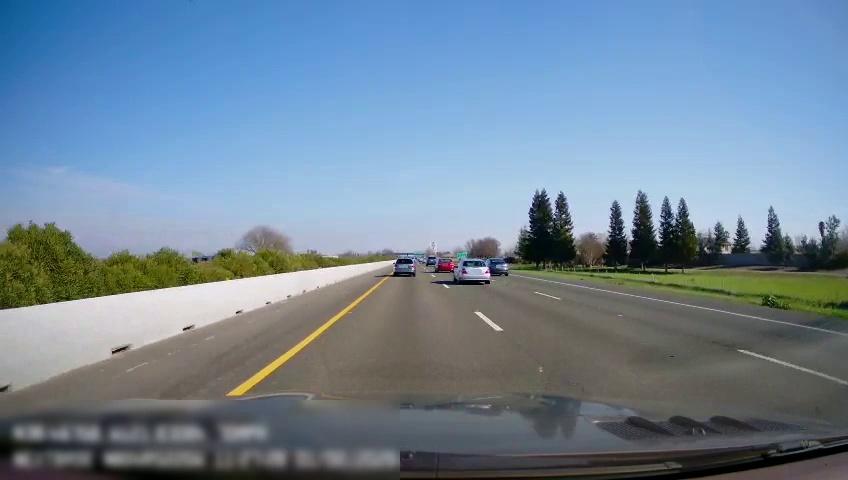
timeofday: Day
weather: Sunny
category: Drivable Space
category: Vehicles | Car
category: Vehicles | SUV
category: Vehicles | Car
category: Vehicles | Car
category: Vehicles | SUV
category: Vehicles | Car
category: Lanes | Current Lane
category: Lanes | Current Lane
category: Lanes | Alternate Lane
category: Lanes | Alternate Lane
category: Traffic | Signs